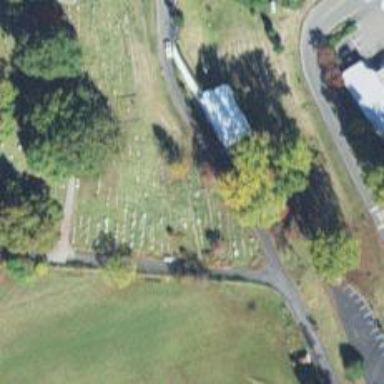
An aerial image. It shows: View of cemetery with graves.